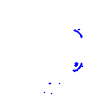
Particle: proton